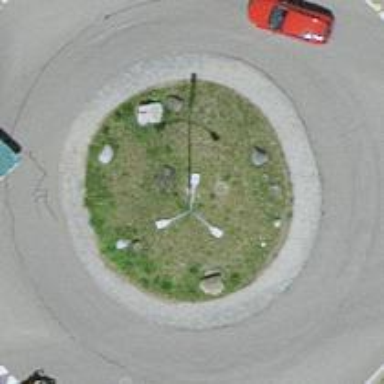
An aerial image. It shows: Primary highway with asphalt surface leading to roundabout.